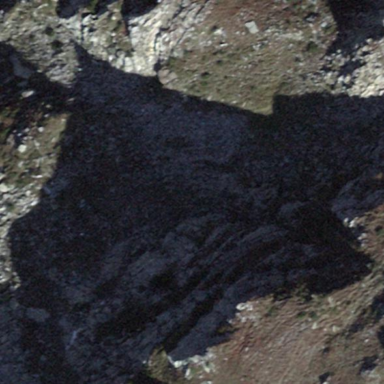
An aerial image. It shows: Natural scree.